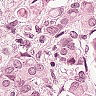
Metastatic tissue present: yes